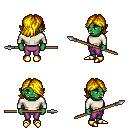
a pixel art fantasy rpg character, female body template, orc, green skin, white long-sleeve shirt, magenta pants, blonde swoop hairstyle, gold boots, spear, four views (front, back, left, right), 2x2 character sprite sheet, small pixel art, hard edges, no anti-aliasing